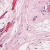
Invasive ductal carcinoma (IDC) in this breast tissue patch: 0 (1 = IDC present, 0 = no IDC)